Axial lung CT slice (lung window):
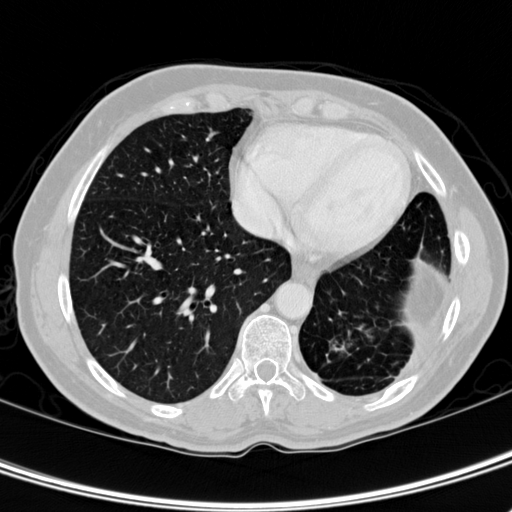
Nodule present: no